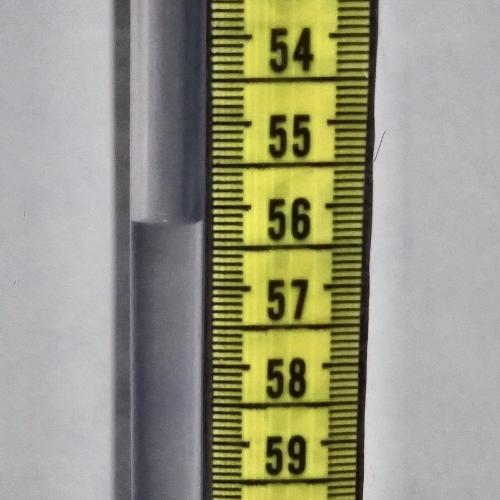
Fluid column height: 56.2 cm